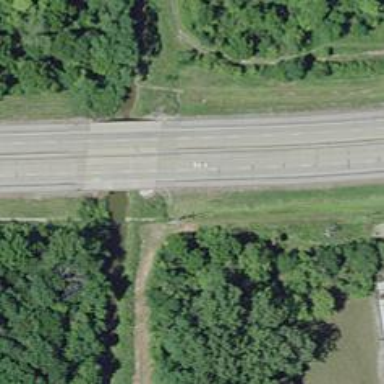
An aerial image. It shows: Primary highway bridge on expressway.